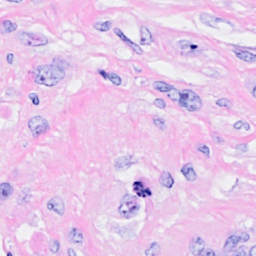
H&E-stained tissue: Breast